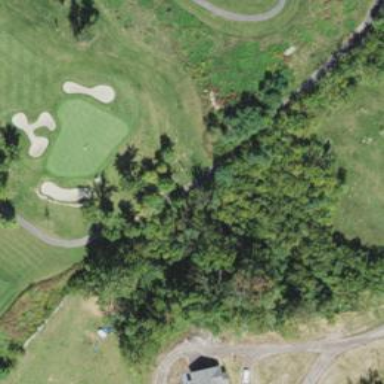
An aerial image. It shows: Service road designated as golf cart path.